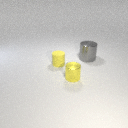
small yellow rubber cylinder to the left of large gray metal cylinder